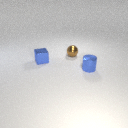
small blue metal cylinder in front of small brown metal sphere